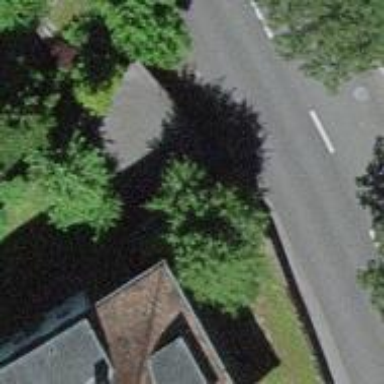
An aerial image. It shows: Garage.